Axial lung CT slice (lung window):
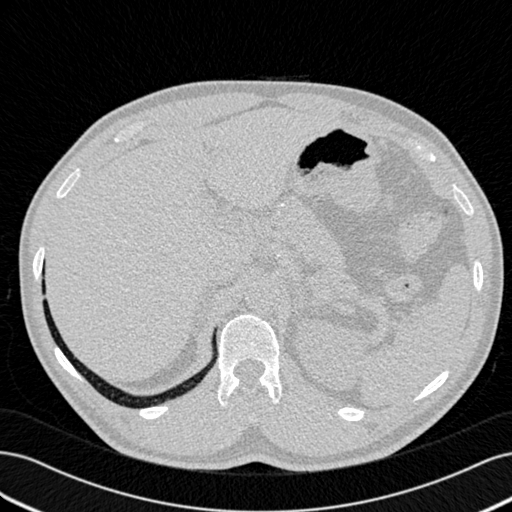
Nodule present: no